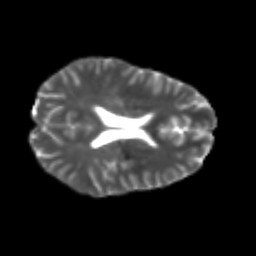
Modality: T2w
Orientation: axial
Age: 26
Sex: female
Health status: healthy
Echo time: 0.074 s